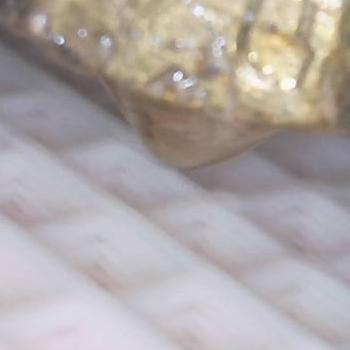
Flow rate: 74%